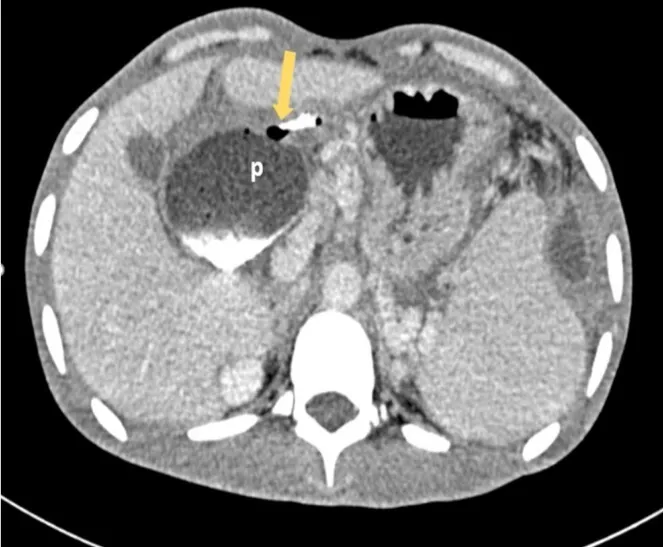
Axial CECT fistulography image shows the air and positive ionic contrast filled track (arrow) at the anterior aspect of pylorus (p) indicating the site of perforation and the enteric site of the enterocutaneous fistula.
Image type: radiology (ct)